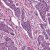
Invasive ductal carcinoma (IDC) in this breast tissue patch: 1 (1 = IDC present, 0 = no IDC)